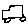
Label: car